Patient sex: M
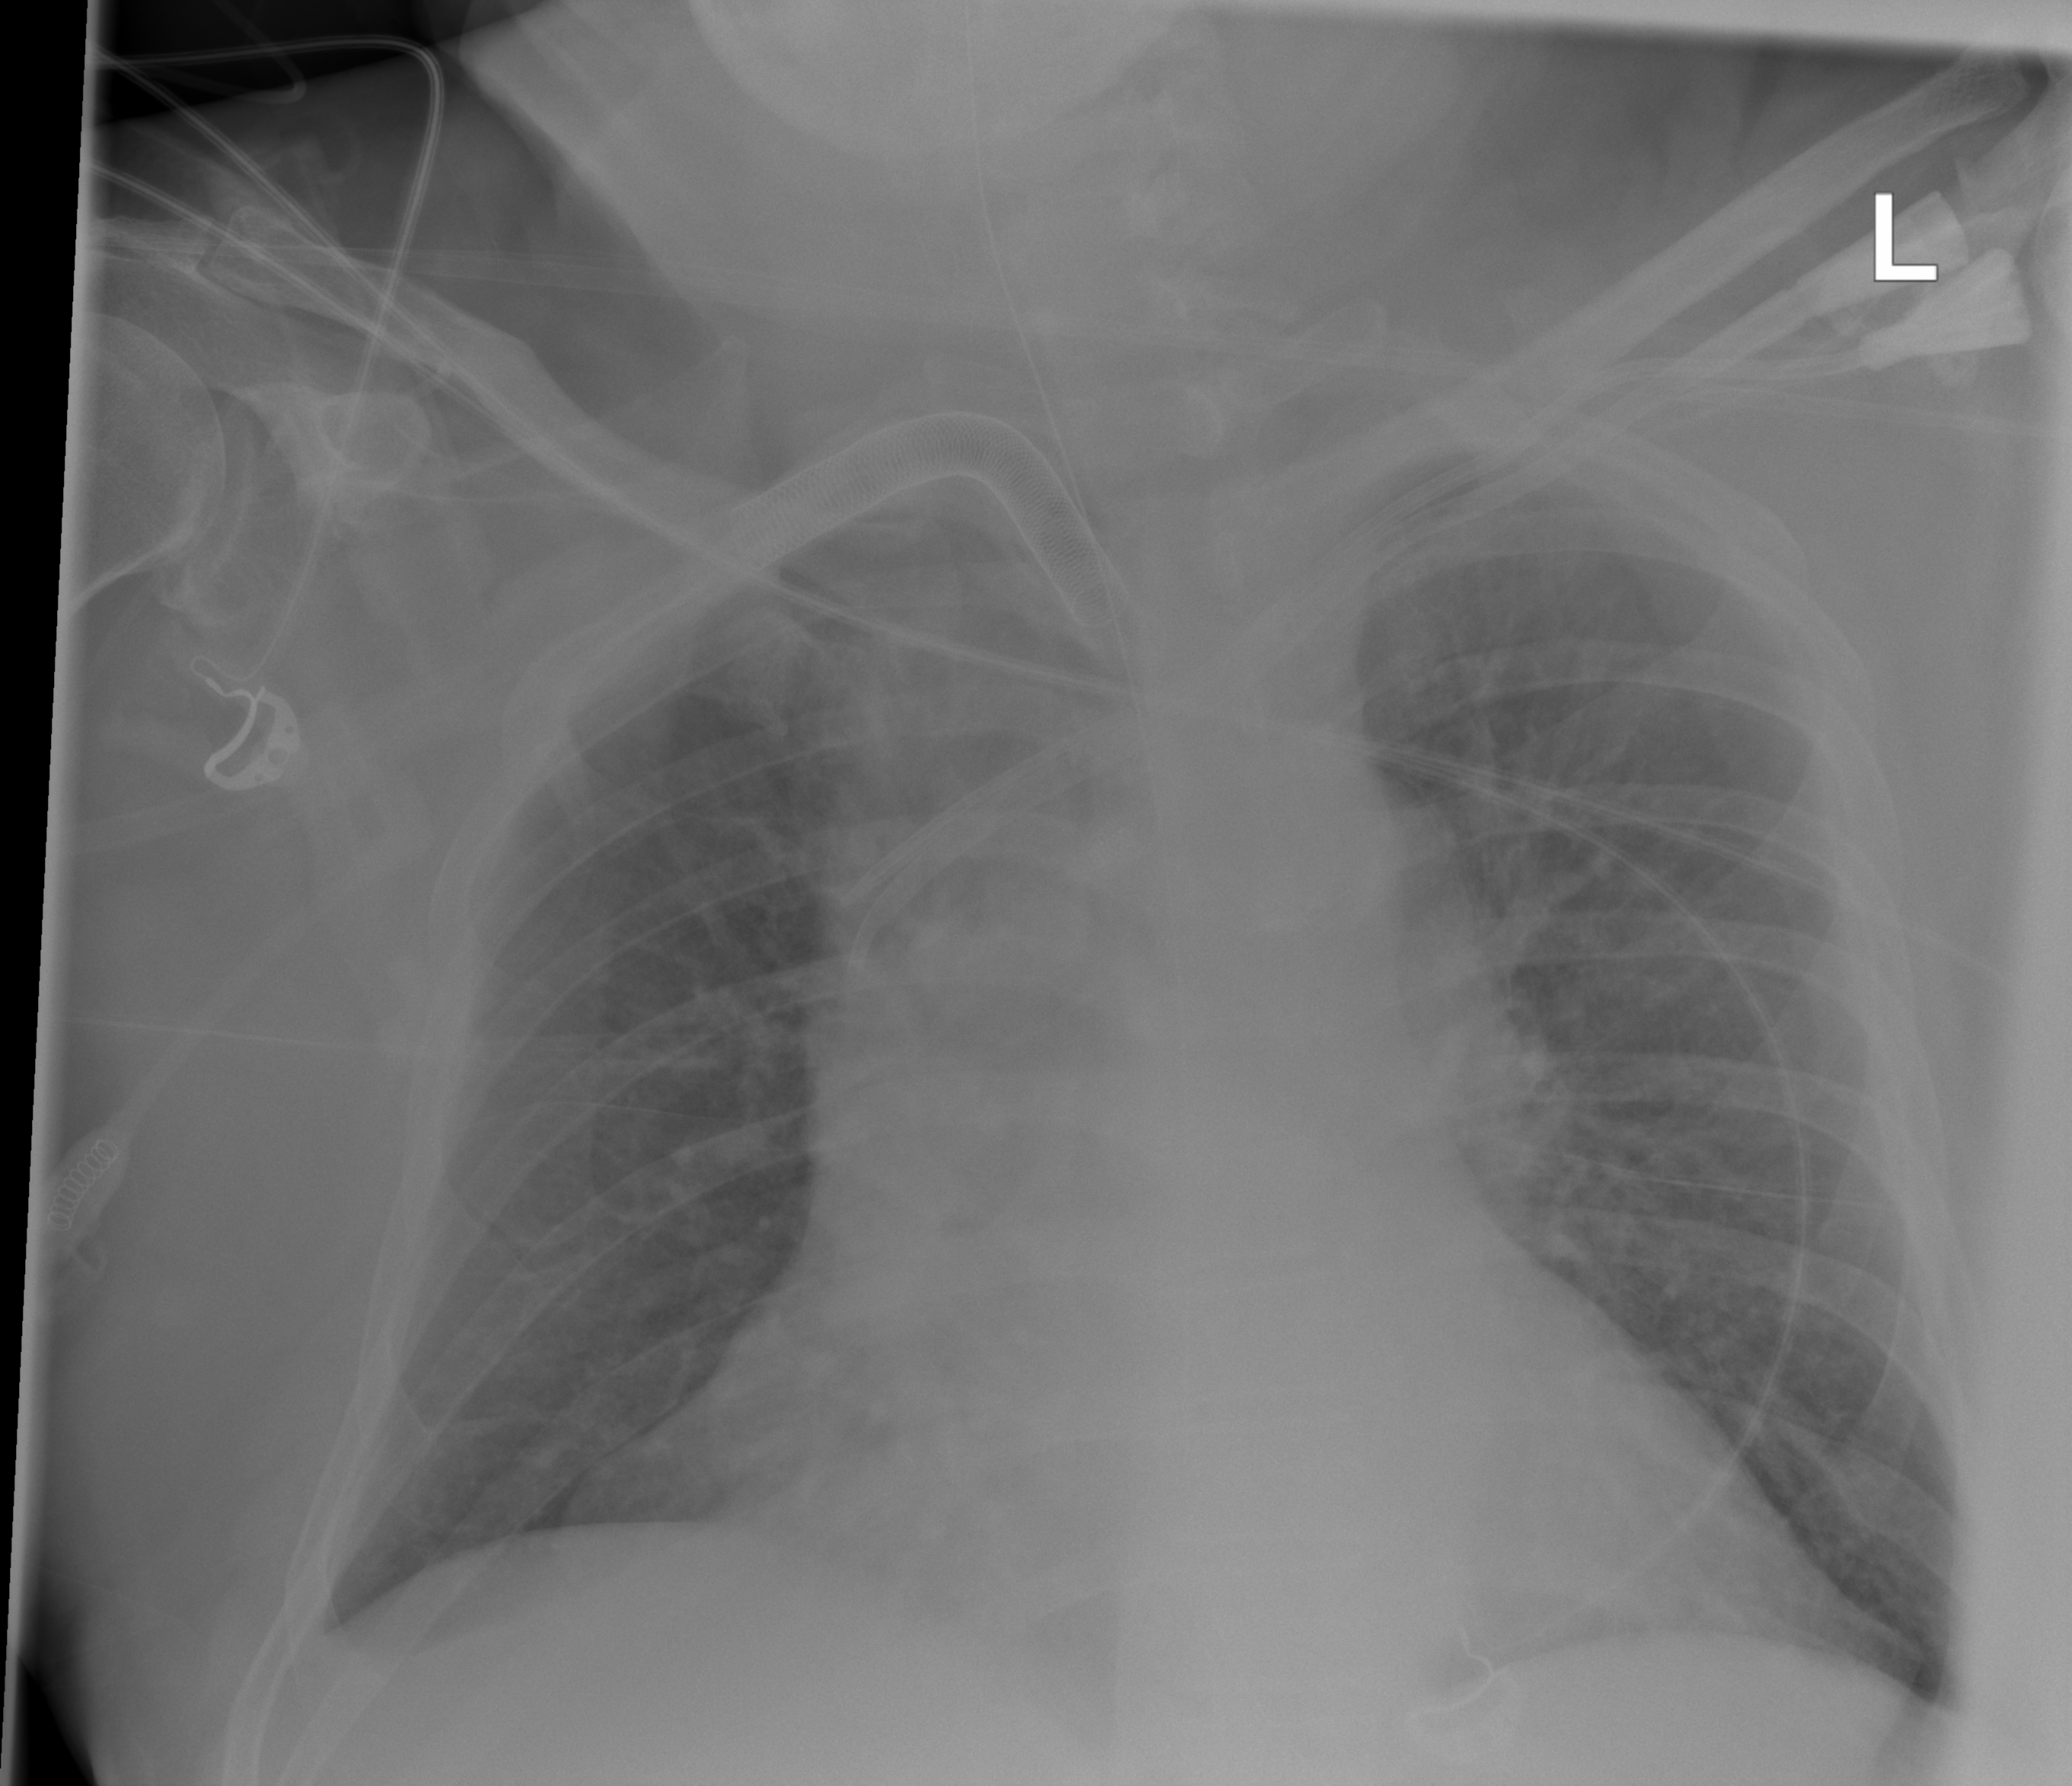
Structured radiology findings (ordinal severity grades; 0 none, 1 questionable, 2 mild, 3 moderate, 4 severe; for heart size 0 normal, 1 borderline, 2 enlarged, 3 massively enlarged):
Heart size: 2
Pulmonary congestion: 1
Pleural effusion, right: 1
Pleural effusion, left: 0
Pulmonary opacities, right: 0
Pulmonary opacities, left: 0
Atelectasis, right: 2
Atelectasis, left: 1